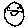
Label: smiley face